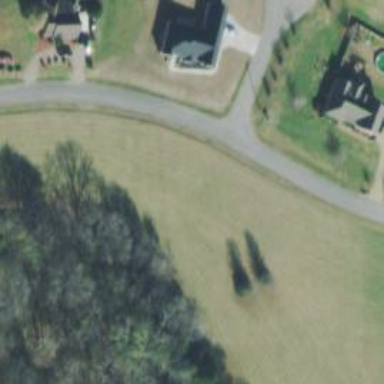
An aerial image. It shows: Residential road.